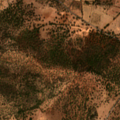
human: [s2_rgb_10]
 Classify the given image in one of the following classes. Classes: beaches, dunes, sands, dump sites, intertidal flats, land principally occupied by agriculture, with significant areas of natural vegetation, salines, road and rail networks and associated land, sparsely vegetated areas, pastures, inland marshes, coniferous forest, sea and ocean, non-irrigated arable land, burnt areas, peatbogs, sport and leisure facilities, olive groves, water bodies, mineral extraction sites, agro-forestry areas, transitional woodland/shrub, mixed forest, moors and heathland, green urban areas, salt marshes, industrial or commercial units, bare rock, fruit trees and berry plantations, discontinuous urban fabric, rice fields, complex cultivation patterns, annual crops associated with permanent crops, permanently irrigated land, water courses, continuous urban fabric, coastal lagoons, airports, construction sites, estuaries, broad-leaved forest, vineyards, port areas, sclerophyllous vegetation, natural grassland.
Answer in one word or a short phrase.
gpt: olive groves, annual crops associated with permanent crops, complex cultivation patterns, agro-forestry areas, broad-leaved forest